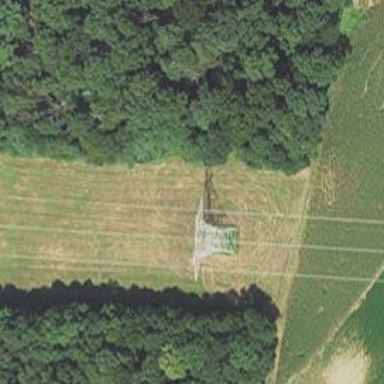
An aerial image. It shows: Power tower.